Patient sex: M
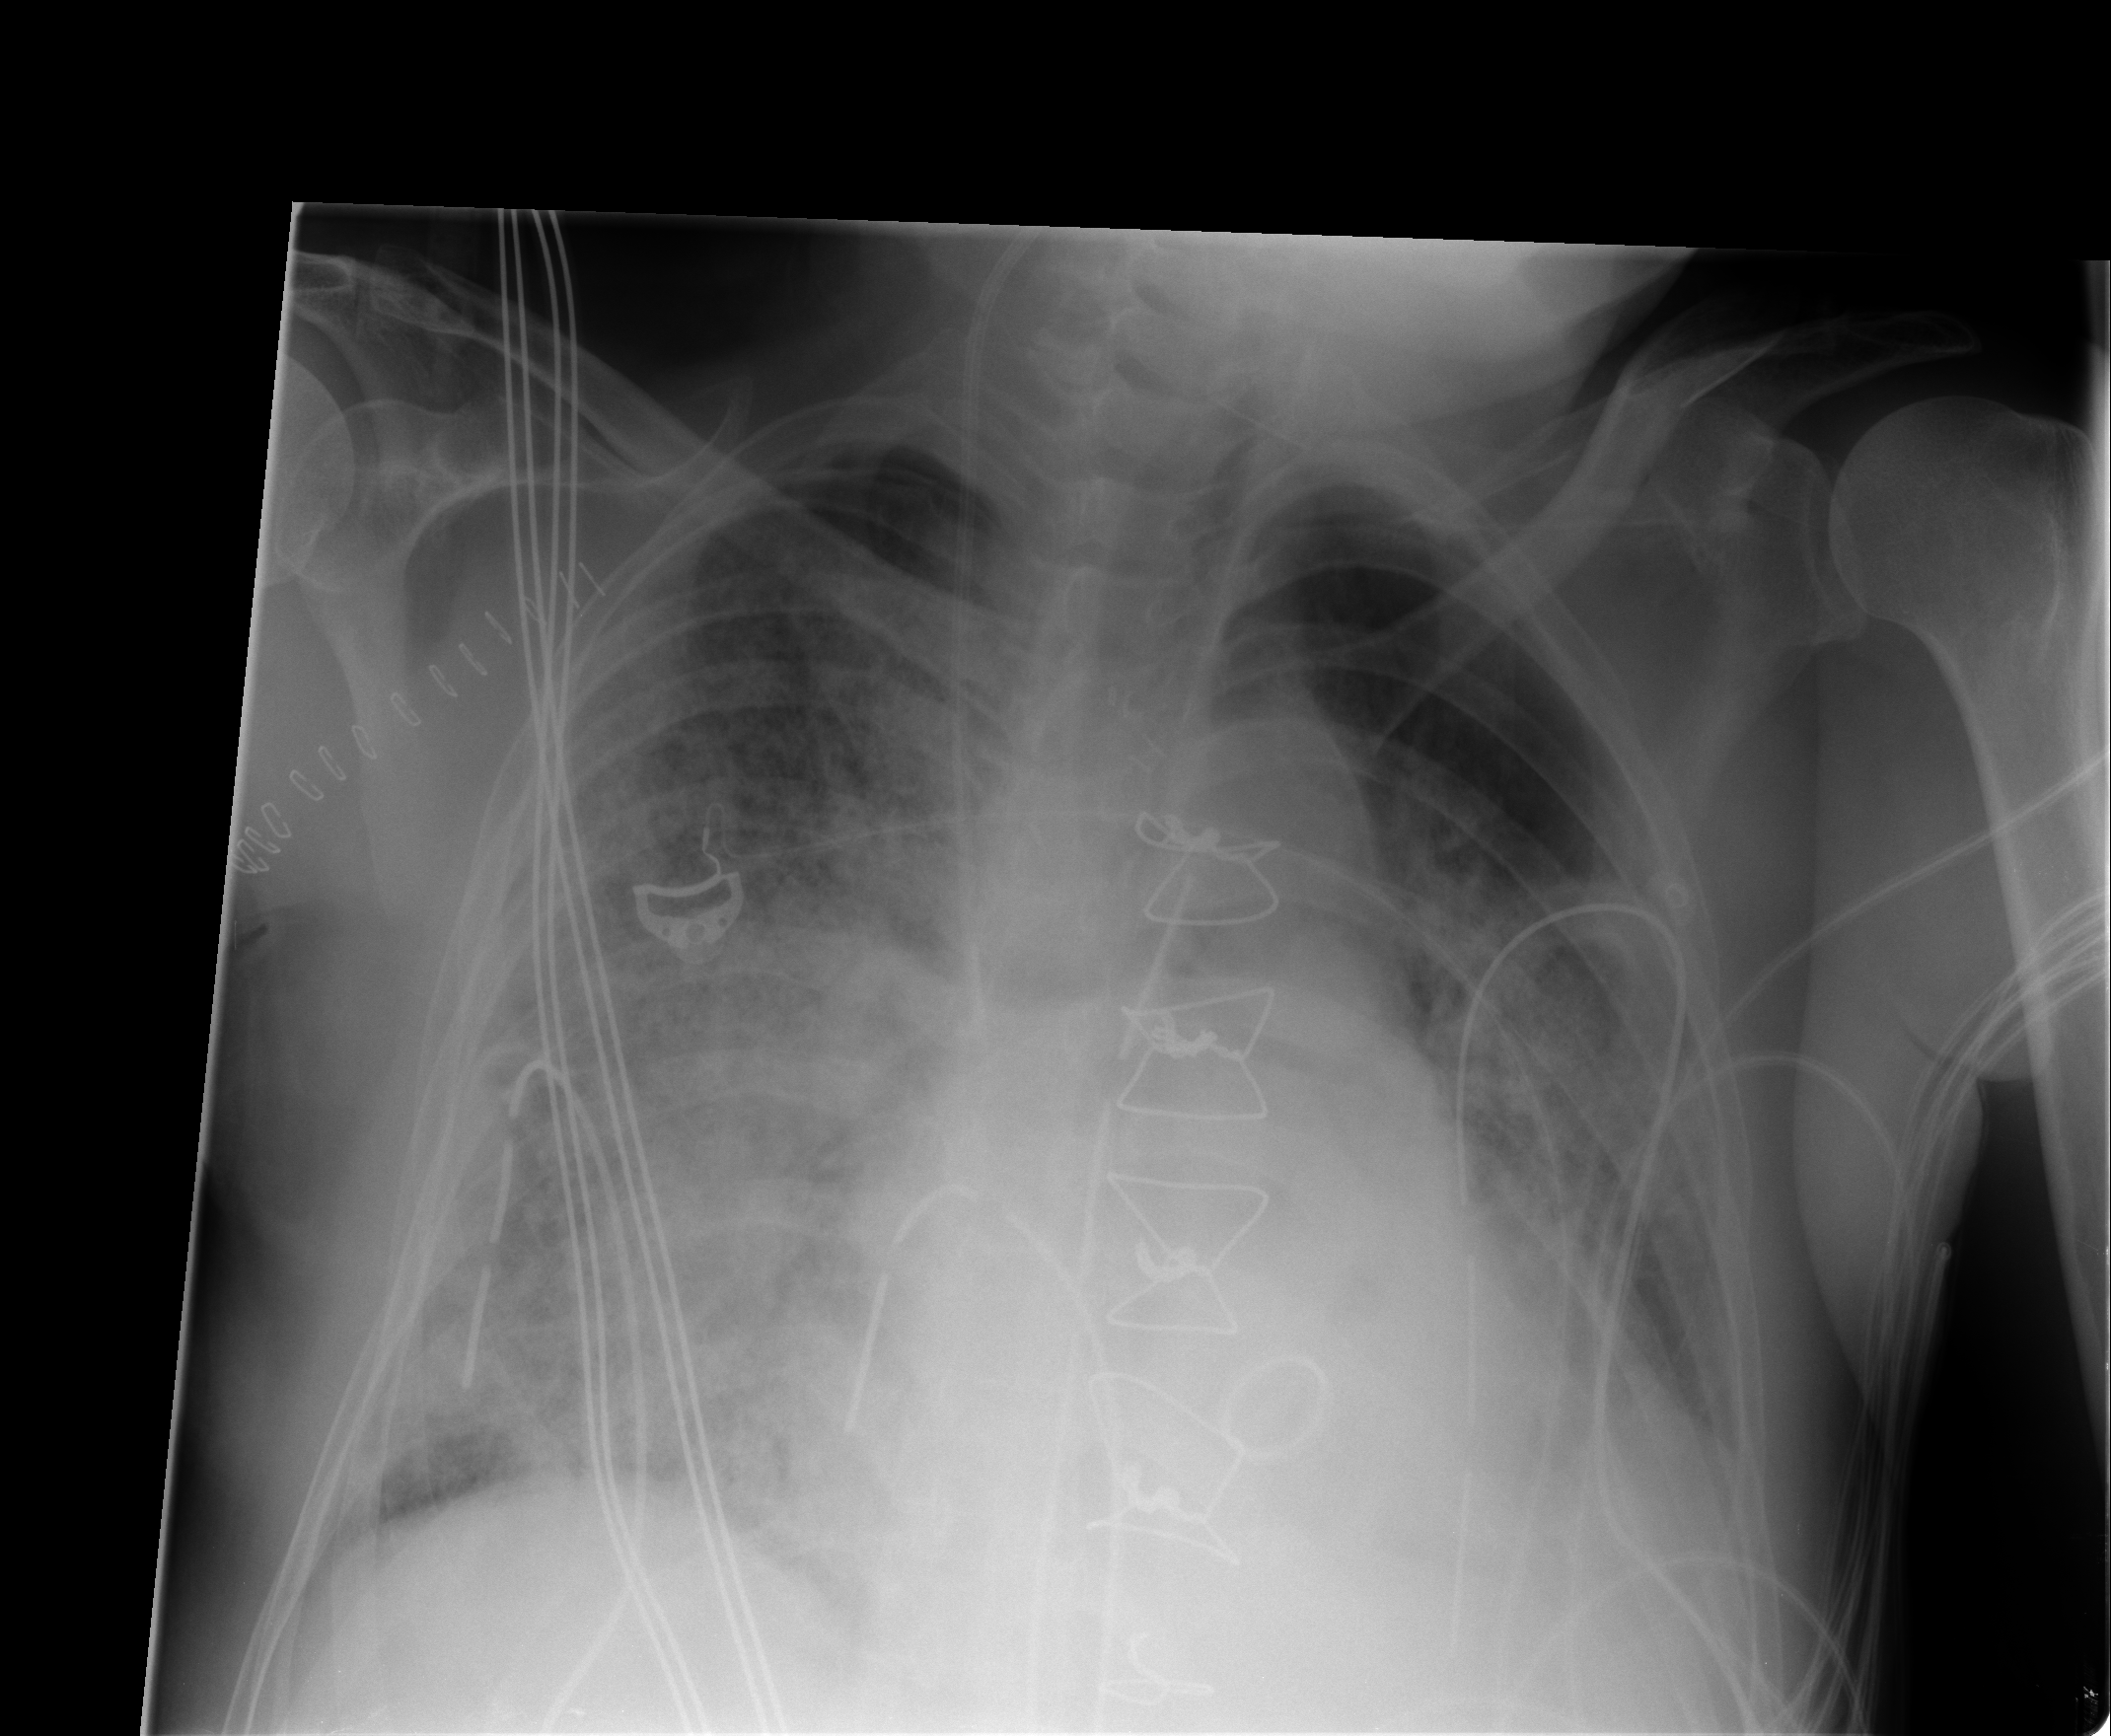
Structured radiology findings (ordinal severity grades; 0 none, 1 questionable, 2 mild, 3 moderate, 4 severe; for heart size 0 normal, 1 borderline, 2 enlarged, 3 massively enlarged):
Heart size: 2
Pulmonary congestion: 3
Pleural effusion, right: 0
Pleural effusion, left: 2
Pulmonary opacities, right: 3
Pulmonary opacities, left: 3
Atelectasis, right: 3
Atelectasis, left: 3